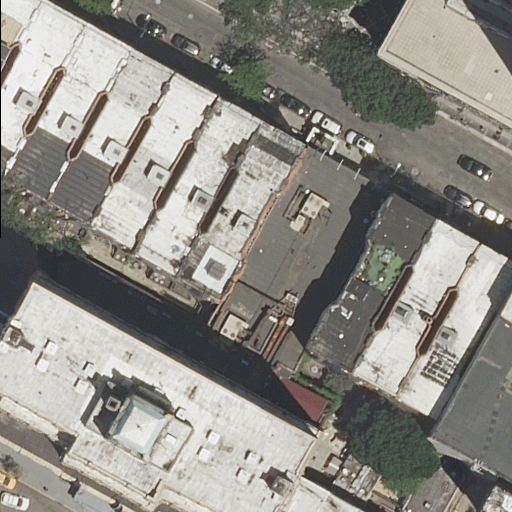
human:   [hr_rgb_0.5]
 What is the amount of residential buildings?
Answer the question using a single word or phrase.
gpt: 19

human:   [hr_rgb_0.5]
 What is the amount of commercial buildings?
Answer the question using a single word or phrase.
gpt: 1

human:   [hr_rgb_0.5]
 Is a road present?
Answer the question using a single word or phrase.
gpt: yes

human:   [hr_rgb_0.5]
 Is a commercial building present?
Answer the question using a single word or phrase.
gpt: yes

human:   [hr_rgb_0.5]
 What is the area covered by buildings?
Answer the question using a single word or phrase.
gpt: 7134m2

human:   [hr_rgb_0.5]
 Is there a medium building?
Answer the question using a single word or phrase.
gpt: yes

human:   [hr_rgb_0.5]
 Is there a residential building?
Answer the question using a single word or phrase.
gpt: yes

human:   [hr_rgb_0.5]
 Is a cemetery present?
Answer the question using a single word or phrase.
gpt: no

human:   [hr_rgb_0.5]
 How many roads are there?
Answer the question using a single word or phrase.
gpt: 3

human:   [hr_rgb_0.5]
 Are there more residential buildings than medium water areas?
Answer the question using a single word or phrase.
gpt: yes

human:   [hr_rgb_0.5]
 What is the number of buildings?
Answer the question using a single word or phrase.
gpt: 20

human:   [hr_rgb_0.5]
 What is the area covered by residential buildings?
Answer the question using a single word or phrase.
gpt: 6697m2

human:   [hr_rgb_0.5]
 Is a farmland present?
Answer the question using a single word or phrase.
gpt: no

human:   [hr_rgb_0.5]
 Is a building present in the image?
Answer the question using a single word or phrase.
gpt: yes

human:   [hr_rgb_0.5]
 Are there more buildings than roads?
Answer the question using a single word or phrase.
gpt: yes

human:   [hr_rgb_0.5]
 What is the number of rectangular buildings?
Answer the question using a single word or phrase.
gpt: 8

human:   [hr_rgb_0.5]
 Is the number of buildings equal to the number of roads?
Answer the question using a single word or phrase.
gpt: no

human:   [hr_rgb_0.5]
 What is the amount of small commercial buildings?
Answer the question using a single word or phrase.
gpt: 0

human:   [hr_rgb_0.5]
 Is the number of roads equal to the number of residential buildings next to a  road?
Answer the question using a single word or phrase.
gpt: no

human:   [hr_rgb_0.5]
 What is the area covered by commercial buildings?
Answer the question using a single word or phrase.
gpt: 437m2

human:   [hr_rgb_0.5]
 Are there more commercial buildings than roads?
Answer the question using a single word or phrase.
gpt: no

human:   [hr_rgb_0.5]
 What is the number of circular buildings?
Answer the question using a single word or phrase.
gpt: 0

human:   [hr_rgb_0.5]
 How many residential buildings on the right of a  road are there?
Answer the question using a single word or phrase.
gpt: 15

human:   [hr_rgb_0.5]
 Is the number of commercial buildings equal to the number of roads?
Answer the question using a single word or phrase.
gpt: no

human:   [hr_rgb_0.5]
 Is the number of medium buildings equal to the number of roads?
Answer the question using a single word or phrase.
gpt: no

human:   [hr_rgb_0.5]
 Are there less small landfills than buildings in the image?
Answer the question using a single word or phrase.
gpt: yes

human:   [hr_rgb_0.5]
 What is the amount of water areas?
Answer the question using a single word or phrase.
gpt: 0

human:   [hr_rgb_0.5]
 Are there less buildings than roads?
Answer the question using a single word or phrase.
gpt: no

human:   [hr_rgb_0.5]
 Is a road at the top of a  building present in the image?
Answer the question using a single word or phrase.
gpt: yes

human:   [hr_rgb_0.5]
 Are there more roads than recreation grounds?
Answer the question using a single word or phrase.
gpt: yes

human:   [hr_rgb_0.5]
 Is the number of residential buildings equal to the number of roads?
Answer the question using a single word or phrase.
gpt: no

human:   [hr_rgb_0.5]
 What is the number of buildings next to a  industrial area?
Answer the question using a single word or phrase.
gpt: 0

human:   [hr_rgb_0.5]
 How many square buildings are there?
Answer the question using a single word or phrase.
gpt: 0

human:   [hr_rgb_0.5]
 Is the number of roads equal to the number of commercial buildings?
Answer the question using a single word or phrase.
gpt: no

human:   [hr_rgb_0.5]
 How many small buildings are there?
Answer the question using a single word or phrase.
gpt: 6

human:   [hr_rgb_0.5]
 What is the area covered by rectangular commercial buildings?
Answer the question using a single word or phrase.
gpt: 437m2

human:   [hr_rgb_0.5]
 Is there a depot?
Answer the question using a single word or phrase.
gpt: no

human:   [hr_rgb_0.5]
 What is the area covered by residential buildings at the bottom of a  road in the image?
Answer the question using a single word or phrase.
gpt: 6046m2

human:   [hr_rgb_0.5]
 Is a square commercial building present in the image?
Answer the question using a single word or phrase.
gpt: no

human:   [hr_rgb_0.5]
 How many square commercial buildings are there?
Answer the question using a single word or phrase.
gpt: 0

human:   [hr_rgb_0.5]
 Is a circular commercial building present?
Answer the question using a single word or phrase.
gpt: no

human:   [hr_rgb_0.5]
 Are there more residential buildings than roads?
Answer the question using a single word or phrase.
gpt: yes

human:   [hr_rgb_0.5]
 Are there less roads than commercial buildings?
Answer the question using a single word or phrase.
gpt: no

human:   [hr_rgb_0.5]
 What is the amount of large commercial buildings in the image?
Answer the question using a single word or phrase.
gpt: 0

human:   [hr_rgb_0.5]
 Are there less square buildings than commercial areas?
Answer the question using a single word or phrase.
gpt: no

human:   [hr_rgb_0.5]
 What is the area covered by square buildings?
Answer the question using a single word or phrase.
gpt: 0m2

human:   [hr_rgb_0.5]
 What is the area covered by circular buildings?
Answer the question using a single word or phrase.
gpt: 0m2

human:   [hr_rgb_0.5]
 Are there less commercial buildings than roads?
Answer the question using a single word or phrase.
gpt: yes

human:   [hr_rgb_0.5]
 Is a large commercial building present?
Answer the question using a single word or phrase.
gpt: no

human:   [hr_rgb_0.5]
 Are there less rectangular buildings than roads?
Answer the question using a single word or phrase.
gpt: no

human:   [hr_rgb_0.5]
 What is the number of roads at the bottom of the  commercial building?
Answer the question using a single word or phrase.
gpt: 1

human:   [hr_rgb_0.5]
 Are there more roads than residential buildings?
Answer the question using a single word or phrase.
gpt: no

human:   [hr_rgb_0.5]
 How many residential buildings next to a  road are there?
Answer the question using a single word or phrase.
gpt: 19

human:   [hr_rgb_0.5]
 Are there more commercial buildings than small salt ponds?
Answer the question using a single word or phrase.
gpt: yes

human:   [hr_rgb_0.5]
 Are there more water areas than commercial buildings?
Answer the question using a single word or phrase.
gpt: no

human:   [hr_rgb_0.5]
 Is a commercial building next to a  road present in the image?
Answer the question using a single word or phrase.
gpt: yes

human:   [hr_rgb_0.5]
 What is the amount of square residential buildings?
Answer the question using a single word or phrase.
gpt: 0

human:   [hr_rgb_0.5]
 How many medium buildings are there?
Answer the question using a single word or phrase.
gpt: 12

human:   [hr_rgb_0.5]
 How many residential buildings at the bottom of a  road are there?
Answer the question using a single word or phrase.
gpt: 16

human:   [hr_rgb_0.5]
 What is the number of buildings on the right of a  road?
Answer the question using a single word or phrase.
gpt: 16

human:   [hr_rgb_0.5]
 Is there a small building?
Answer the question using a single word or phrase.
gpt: yes

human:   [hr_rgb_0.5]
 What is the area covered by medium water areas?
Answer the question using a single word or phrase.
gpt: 0m2

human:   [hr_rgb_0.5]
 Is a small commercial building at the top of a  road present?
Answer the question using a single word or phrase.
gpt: no

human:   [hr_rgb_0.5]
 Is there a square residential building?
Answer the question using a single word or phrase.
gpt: no